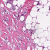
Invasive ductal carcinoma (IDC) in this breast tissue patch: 0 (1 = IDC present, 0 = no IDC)